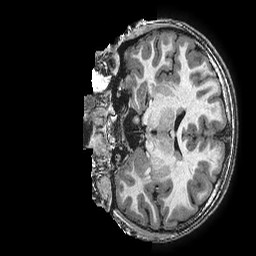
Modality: T1w
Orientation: coronal
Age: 8
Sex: male
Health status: ill
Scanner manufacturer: ge
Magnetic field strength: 3 T
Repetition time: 0.0077 s
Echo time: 0.003436 s